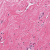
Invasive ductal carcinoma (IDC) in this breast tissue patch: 0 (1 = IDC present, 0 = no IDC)